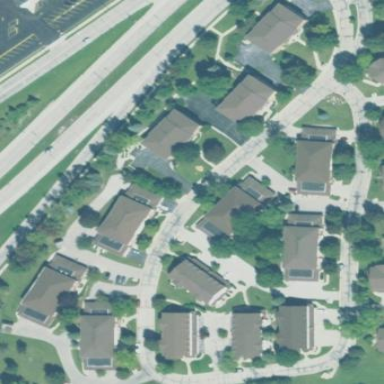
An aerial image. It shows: Condominium within residential area.